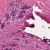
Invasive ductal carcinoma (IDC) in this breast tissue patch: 0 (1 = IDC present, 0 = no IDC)